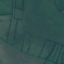
Land use / land cover class: Pasture